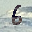
Label: 6